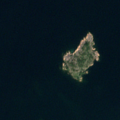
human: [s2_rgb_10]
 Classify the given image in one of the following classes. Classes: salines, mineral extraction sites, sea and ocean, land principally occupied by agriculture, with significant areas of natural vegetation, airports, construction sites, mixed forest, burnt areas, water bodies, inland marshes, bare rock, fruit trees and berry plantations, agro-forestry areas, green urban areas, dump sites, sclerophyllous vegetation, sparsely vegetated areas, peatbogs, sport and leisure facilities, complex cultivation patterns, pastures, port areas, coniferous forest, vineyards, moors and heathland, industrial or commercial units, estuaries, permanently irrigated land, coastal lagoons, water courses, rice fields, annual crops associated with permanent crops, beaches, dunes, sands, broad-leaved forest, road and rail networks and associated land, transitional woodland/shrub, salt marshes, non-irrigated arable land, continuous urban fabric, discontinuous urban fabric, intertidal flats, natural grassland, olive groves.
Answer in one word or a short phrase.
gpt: sea and ocean